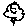
Label: flower